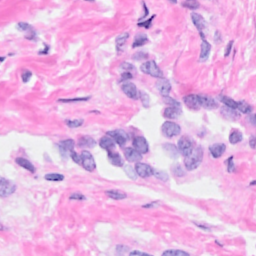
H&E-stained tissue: Breast